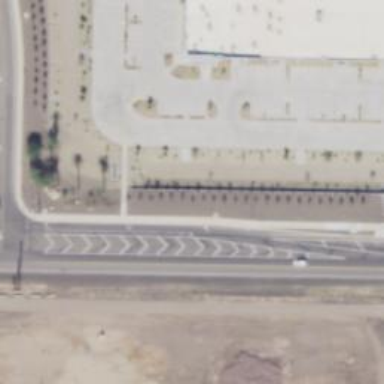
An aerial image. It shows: Asphalt road at the secondary link level.